Question: I am trying to create a YT.Player object but is failing. When I console.log() the YT.Player object, I do not see the expected functions associated such as 'cuePlaylist()' or 'getDuration()'. The code works on my Local and Dev environments, but is failing in my QA environment. Does anyone have any idea why this can be happening?
Through my debugging, I am successful in extracting the Youtube Video ID (which I have console.log), and passing that as a parameter when creating the YT.Player object. I do not understand why YT.Player would report a null video when I am passing it a valid Youutube ID. Furthermore, I am puzzled why it works in my Local/Dev but not QA environments.
'''
onYouTubeIframeAPIReady = function() {
createPpdYoutubeObjects();
};
function createPpdYoutubeObjects() {
var delay = 5000; // need to wait for Youtube videos to load
setTimeout( function(){
// Sets up player tracker, and init the carousel
var players={};
$('iframe.ytplayer').each(function() {
players[ grabYoutubeIdFromUrl($(this).attr('src')) ] = new YT.Player( grabYoutubeIdFromUrl($(this).attr('src')), {
events: {
'onReady': onReady,
'onStateChange': onStateChange
}
});
console.log( 'id: ' + grabYoutubeIdFromUrl($(this).attr('src')) );
console.log( players[ grabYoutubeIdFromUrl($(this).attr('src')) ] );
});
}, delay);
};
function grabYoutubeIdFromUrl(path) {
if (
typeof path === "string"
&& path.length > 0
&& path.indexOf('embed/') > -1
&& path.indexOf('?wmode', path.indexOf('embed/')) > -1
)
{
var start = path.indexOf('embed/') + 6;
var end = path.indexOf('?wmode', start);
return path.substring(start, end);
}
return "";
};
<iframe class="ytplayer" type="text/html" width="930" height="524"
src="https://www.youtube.com/embed/9VZUcLgtDM4?wmode=opaque&amp;rel=0&amp;enablejsapi=1&amp;iv_load_policy=3"
frameborder="0" allowfullscreen=""></iframe>
<iframe class="ytplayer" type="text/html" width="930" height="524"
src="https://www.youtube.com/embed/lF1j8mdmVEI?wmode=opaque&amp;rel=0&amp;enablejsapi=1&amp;iv_load_policy=3"
frameborder="0" allowfullscreen=""></iframe>
'''

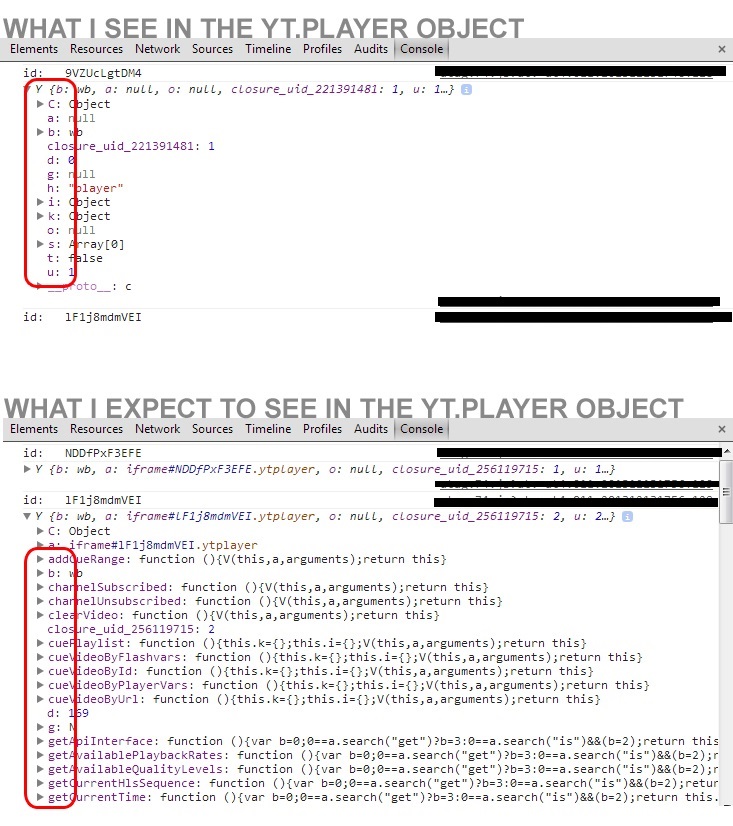
Answer: The YT.Player constructor takes as its first argument either the DOM element or the ID of the HTML element, not just any YouTube ID. You're passing a string that doesn't represent either, and so the results you're seeing is indicative of a YT Player that can't initialize itself because there's no where in the DOM for it to do so.
The solution is to add ID attributes onto your iFrames that are equal to the YouTube src ID, like this:
'''
<iframe id="9VZUcLgtDM4" class="ytplayer" type="text/html" width="930" height="524"
src="https://www.youtube.com/embed/9VZUcLgtDM4?wmode=opaque&amp;rel=0&amp;enablejsapi=1&amp;iv_load_policy=3"
frameborder="0" allowfullscreen=""></iframe>
<iframe id="lF1j8mdmVEI" class="ytplayer" type="text/html" width="930" height="524"
src="https://www.youtube.com/embed/lF1j8mdmVEI?wmode=opaque&amp;rel=0&amp;enablejsapi=1&amp;iv_load_policy=3"
frameborder="0" allowfullscreen=""></iframe>
'''
Why was it working in local/dev? Possible that your iframe code there did have the proper ID attributes and just never properly transferred when you copied your code to a QA environment. But that's much harder to debug. :)
Also, I assume that you only posted a snippet of your code here, correct? Because it won't run as you posted it, given that the onReady and onStateChange functions aren't defined.
Best of luck!